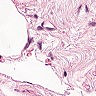
Metastatic tissue present: no